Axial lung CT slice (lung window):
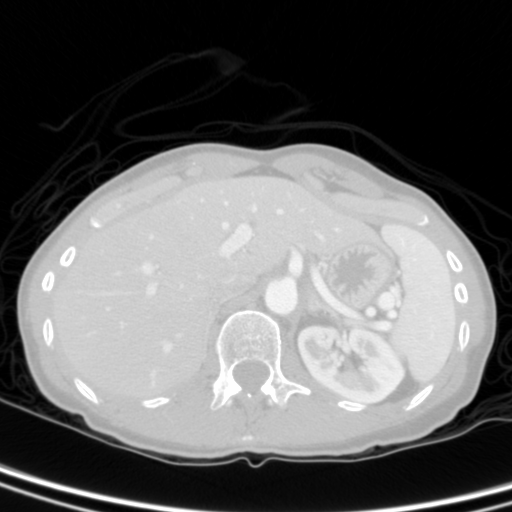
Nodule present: no